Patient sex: F
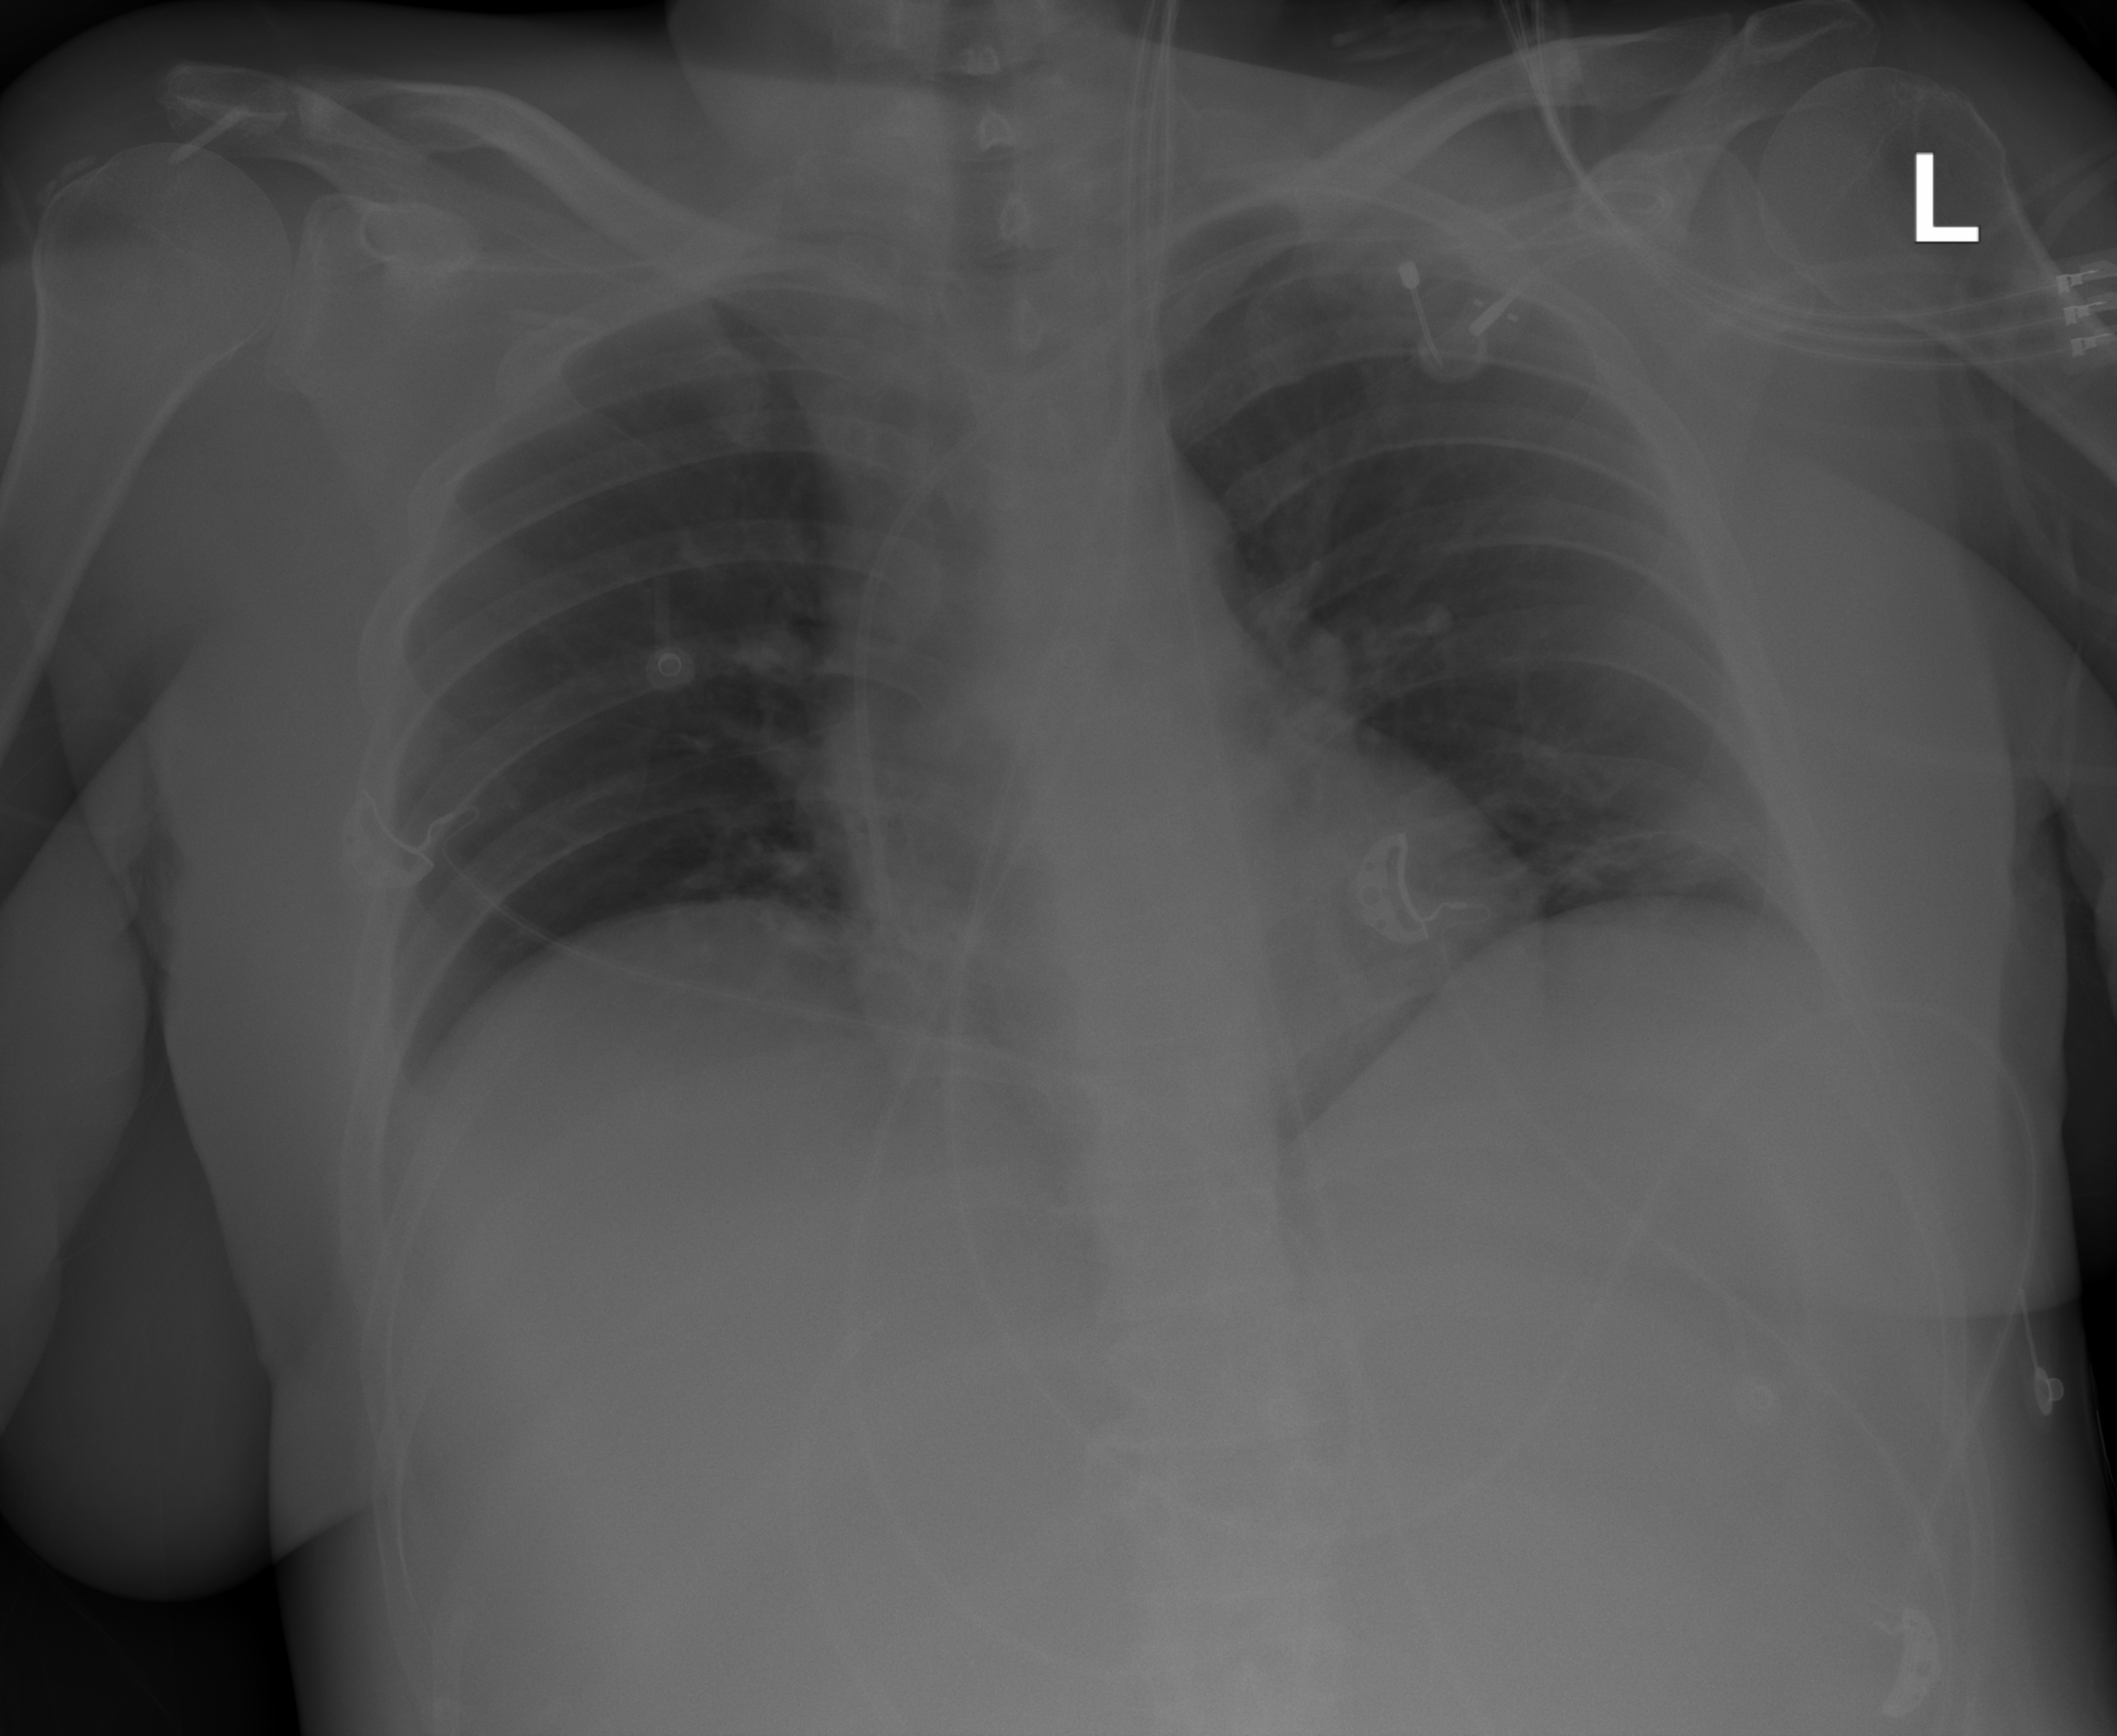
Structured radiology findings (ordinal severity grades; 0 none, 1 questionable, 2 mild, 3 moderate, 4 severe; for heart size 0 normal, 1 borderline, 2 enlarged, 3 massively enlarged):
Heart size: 0
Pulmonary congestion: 0
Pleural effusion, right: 0
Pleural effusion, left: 0
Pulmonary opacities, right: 0
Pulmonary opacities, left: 0
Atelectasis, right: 0
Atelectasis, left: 2